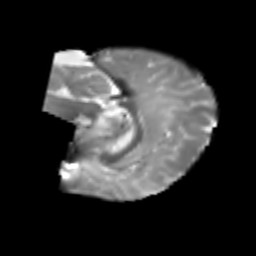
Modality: T2w
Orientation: sagittal
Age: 7
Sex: male
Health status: healthy